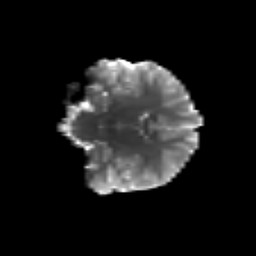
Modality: T2w
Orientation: coronal
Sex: female
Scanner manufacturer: siemens
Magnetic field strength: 3 T
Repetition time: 5 s
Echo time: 0.071 s